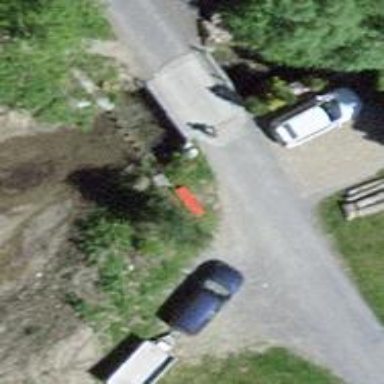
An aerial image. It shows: Red bench.